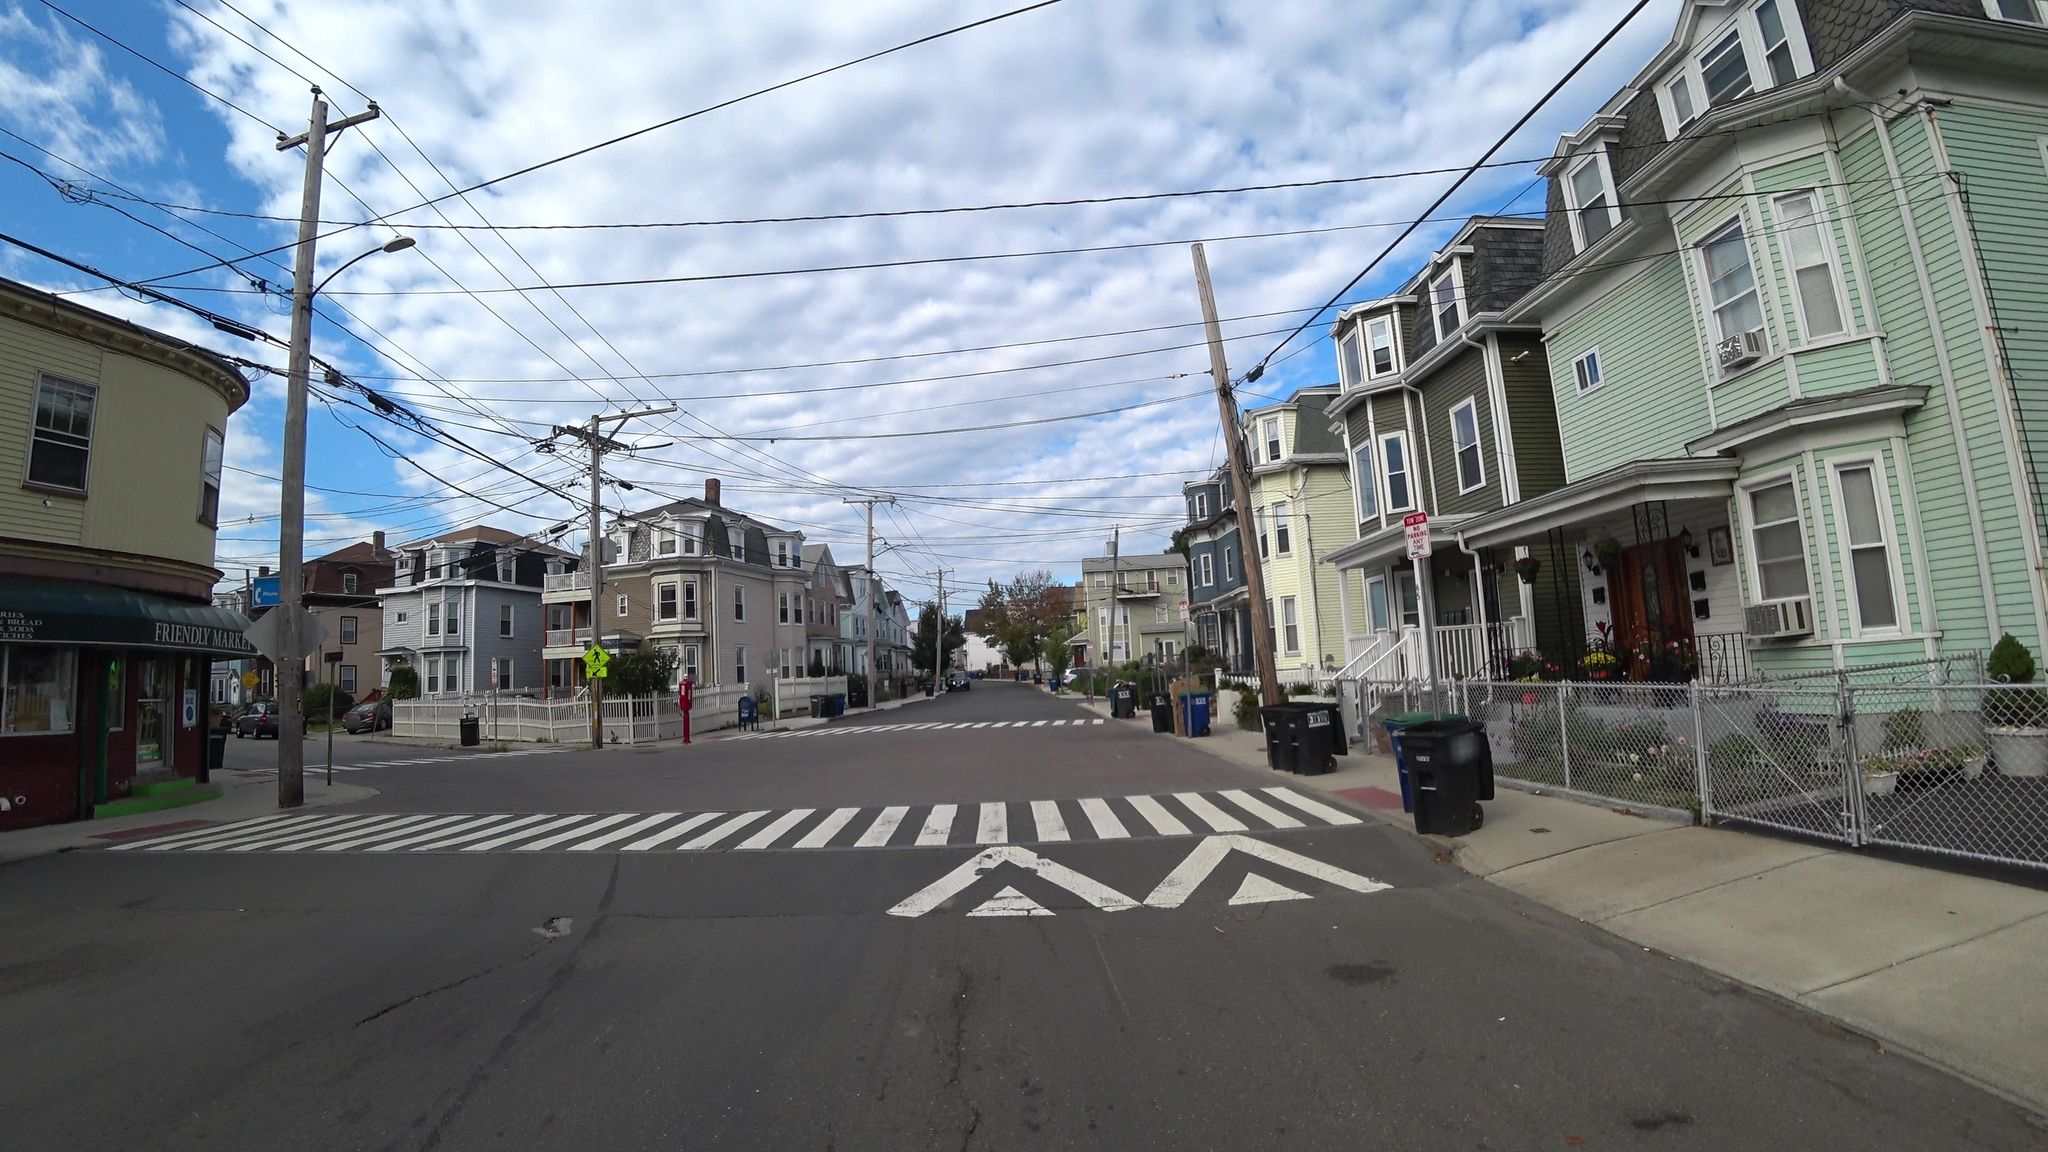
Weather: cloudy
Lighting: day
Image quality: good
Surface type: driving surface
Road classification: footway
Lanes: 2
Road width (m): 15.2
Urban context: urban centre
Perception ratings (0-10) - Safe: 8.47, Lively: 9.55, Beautiful: 4.37, Boring: 2.9, Depressing: 2.2, Wealthy: 6.37